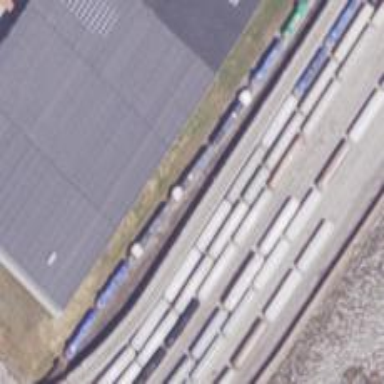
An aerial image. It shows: Railway yard used for servicing trains.